Question: Using the Google Maps API I'm getting the directions and I'm creating 'DirectionsRenderer' all looks correct, the map is displayed but the route is not displayed, not sure if this option is not available on <URL>
Steps to reproduce the behavior:
1. Add the request to get the directions in the constructor
'''
constructor(props: any){
super(props)
const DirectionsService = new google.maps.DirectionsService();
this.state = {};
DirectionsService.route(
{
origin: new google.maps.LatLng(19.<PHONE>, -99.<PHONE>),
destination: new google.maps.LatLng(19.<PHONE>, -99.<PHONE>),
travelMode: window.google.maps.TravelMode.DRIVING,
},
(result, status) => {
// console.log("status", status);
if (status === window.google.maps.DirectionsStatus.OK) {
this.setState({
directions: result,
});
console.log(result);
} else {
console.error('error fetching directions ${result}');
}
}
);
'''

At this point, the directions are set in the state so let's try to render it.
'''
render() {
return (
// Important! Always set the container height explicitly
<div id="BrainMap" className="schedulerMap justify-content-md-left">
<GoogleMapReact
bootstrapURLKeys={{ key: process.env.REACT_APP_MAPS_API_KEY }}
defaultCenter={this.initialPosition.center}
defaultZoom={this.initialPosition.zoom}
>
{this.state.directions && (
<DirectionsRenderer
directions={this.state.directions}
options={{
polylineOptions: {
strokeOpacity: 0.4,
strokeWeight: 4,
},
preserveViewport: true,
suppressMarkers: true,
}}
/>
)}
</GoogleMapReact>
</div>
);
}
'''
I expect to see the route displayed on the map.
<URL> looks like they are using other GoogleMap Component and other functions with composing, I will like to avoid this.
'''
import React, { Component } from "react";
import GoogleMapReact from "google-map-react";
import { DirectionsRenderer } from "react-google-maps";
import MapCard from "../commons/MapCard";
import "./Scheduler.css";
type BrainMapState = {
directions?: any;
}
class BrainMap extends Component {
state: BrainMapState;
initialPosition = {
center: {
lat: 19.4978,
lng: -99.1269,
},
zoom: 12,
};
constructor(props: any){
super(props)
const DirectionsService = new google.maps.DirectionsService();
this.state = {};
DirectionsService.route(
{
origin: new google.maps.LatLng(19.<PHONE>, -99.<PHONE>),
destination: new google.maps.LatLng(19.<PHONE>, -99.<PHONE>),
travelMode: window.google.maps.TravelMode.DRIVING,
},
(result, status) => {
// console.log("status", status);
if (status === window.google.maps.DirectionsStatus.OK) {
this.setState({
directions: result,
});
console.log(result);
} else {
console.error('error fetching directions ${result}');
}
}
);
//const directionsRenderer = new google.maps.DirectionsRenderer();
}
render() {
return (
// Important! Always set the container height explicitly
<div id="BrainMap" className="schedulerMap justify-content-md-left">
<GoogleMapReact
bootstrapURLKeys={{ key: process.env.REACT_APP_MAPS_API_KEY }}
defaultCenter={this.initialPosition.center}
defaultZoom={this.initialPosition.zoom}
>
{this.state.directions && (
<DirectionsRenderer
directions={this.state.directions}
options={{
polylineOptions: {
strokeOpacity: 0.4,
strokeWeight: 4,
},
preserveViewport: true,
suppressMarkers: true,
}}
/>
)}
</GoogleMapReact>
</div>
);
}
}
export default BrainMap;
'''
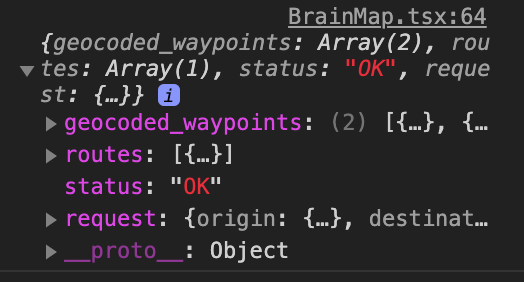
Answer: Since <URL>, the following component could be introduced to render directions:
'''
function DirectionsRenderer(props: {
map: google.maps.Map | null;
origin: google.maps.LatLngLiteral;
destination: google.maps.LatLngLiteral;
}) {
async function getRoute(
origin: google.maps.LatLngLiteral,
destination: google.maps.LatLngLiteral
): Promise<google.maps.DirectionsResult> {
const directionsService = new google.maps.DirectionsService();
return new Promise(function (resolve, reject) {
directionsService.route(
{
origin: origin,
destination: destination,
travelMode: google.maps.TravelMode.DRIVING,
},
(result: any, status: google.maps.DirectionsStatus) => {
if (status === google.maps.DirectionsStatus.OK) {
resolve(result);
} else {
reject(result);
}
}
);
});
}
async function renderRoute() {
const directions = await getRoute(props.origin, props.destination);
const directionsRenderer = new google.maps.DirectionsRenderer();
directionsRenderer.setMap(props.map);
directionsRenderer.setDirections(directions);
}
useEffect(() => {
renderRoute().catch((err) => {
console.log(err);
});
}, []);
return null;
}
'''
'''
function MapWithADirectionsRenderer(props: {
center: google.maps.LatLngLiteral;
zoom: number;
}) {
const [map, setMap] = useState<google.maps.Map | null>(null);
function handleApiLoaded(mapInstance: google.maps.Map, google: any) {
setMap(mapInstance);
}
return (
<div style={{ height: "100vh", width: "100%" }}>
<GoogleMapReact
bootstrapURLKeys={{ key: "--Google Maps Key goes here--" }}
defaultCenter={props.center}
defaultZoom={props.zoom}
onGoogleApiLoaded={({ map, maps }) => handleApiLoaded(map, maps)}
>
{map && (
<DirectionsRenderer
map={map}
origin={{ lat: 40.756795, lng: -73.954298 }}
destination={{ lat: 41.756795, lng: -78.954298 }}
/>
)}
</GoogleMapReact>
</div>
);
}
'''
<URL>
> Note: Google Maps Key needs to be specified
Result
<URL>